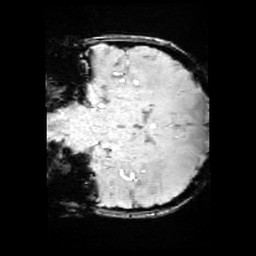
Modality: SWI
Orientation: coronal
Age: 10
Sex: female
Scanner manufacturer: siemens
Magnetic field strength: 3 T
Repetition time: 0.027 s
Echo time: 0.02 s